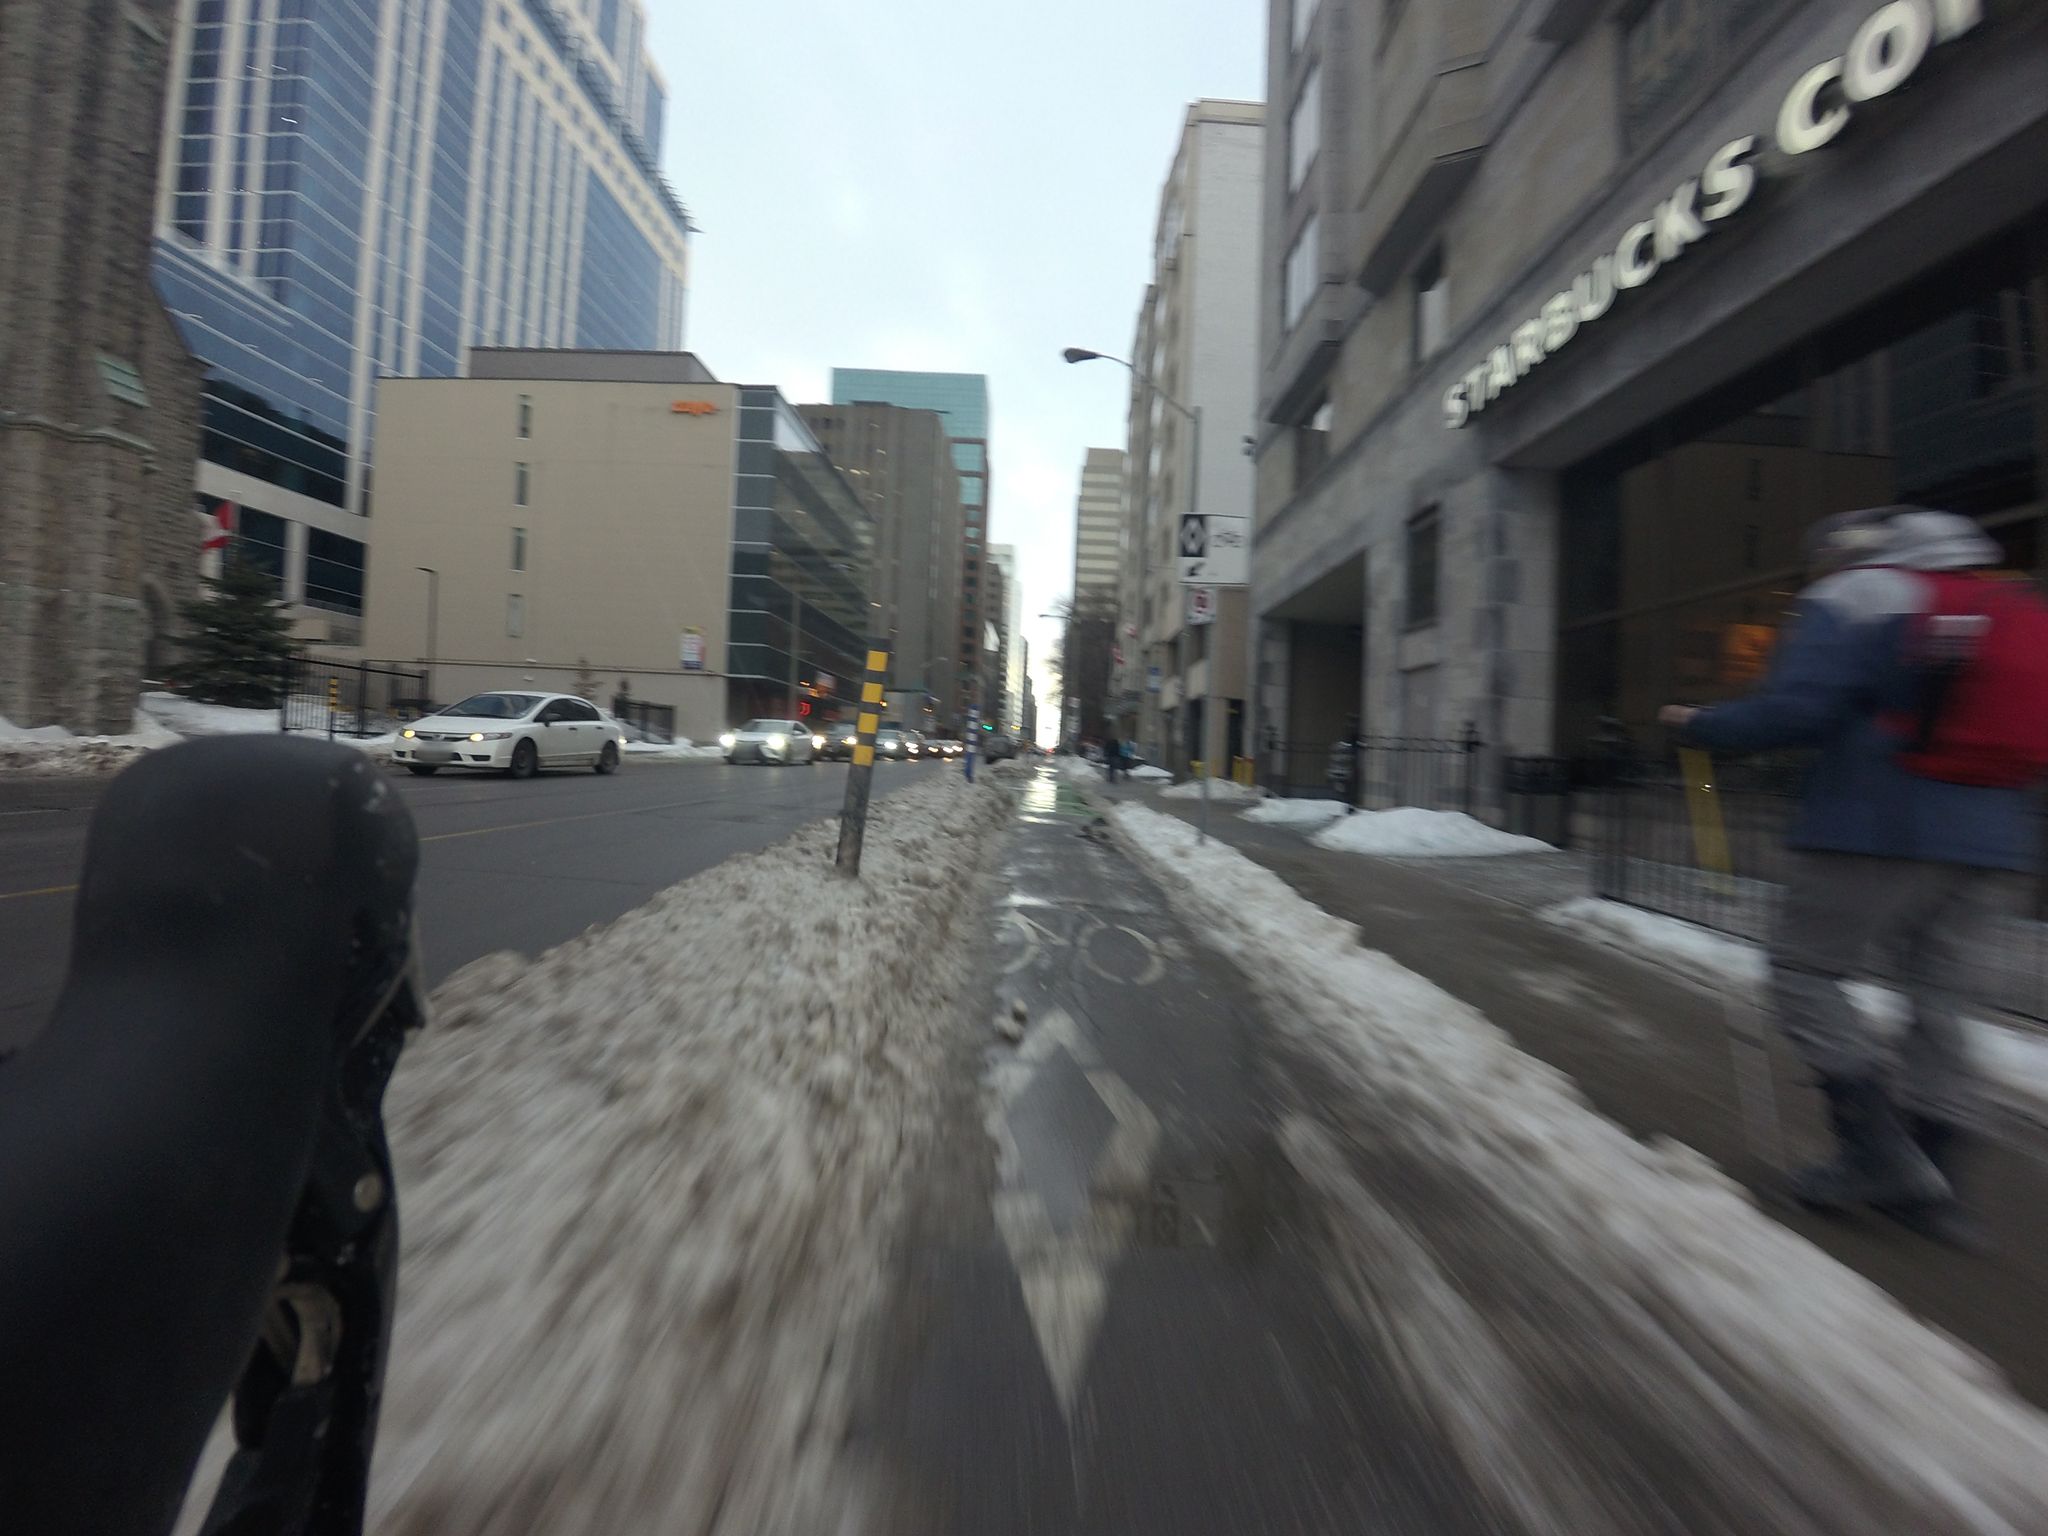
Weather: snowy
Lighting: day
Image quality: good
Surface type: walking surface
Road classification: cycleway
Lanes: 3
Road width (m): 1.5
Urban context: urban centre
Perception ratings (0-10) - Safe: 8.58, Lively: 6.83, Beautiful: 5.52, Boring: 5.63, Depressing: 3.16, Wealthy: 6.39